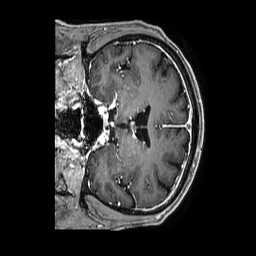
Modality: T1w
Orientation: coronal
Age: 64
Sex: male
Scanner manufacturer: philips
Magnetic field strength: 3 T
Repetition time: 0.006817 s
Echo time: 0.00315 s